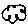
Label: cloud